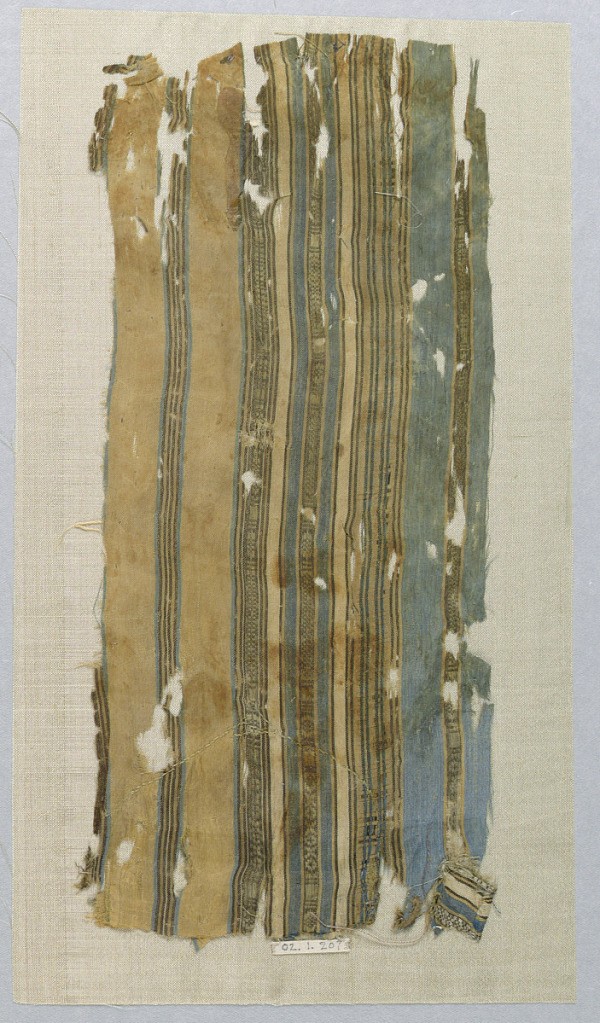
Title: Fragment
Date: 13th century
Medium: silk
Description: Small geometric figure on striped background.